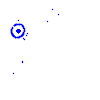
Particle: proton